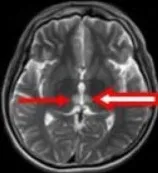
(A-E) Axial, T2-weighted MRI at 2 months following hospitalization revealed hyperintensities in the bilateral thalamus (arrow and hollow arrow in A), tegmental area of the midbrain (arrow in B), pons (hollow arrow in C), and medulla (arrow in D).
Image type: radiology (mri)